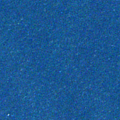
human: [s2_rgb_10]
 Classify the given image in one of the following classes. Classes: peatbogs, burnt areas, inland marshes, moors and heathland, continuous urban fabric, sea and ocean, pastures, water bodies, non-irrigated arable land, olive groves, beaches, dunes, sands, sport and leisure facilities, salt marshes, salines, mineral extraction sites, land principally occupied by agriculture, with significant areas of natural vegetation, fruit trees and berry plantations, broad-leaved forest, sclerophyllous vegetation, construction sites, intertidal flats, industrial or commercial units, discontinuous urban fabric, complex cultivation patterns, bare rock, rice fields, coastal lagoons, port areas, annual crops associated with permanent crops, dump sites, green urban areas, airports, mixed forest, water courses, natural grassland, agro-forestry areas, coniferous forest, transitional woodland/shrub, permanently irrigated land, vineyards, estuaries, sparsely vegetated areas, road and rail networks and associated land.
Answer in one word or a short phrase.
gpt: sea and ocean